Breast ultrasound image
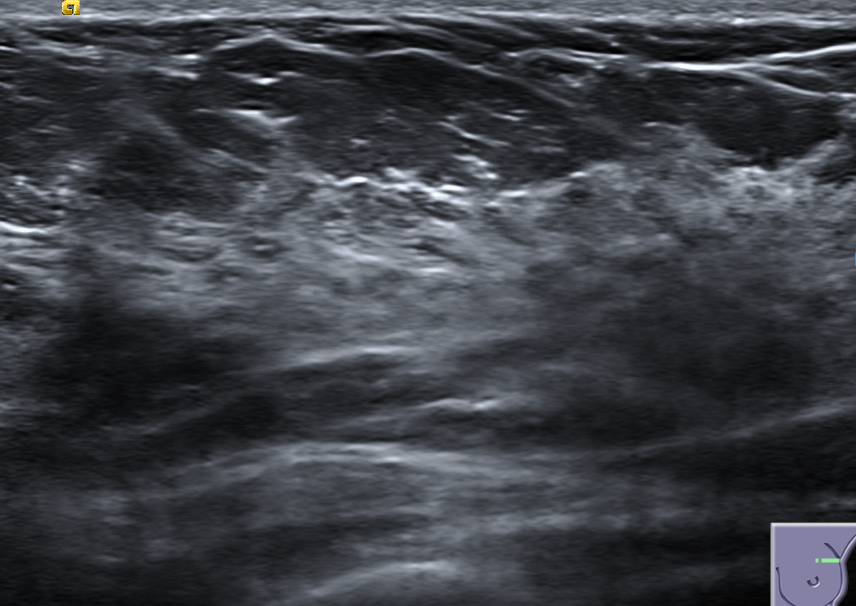
Diagnosis: normal